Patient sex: M
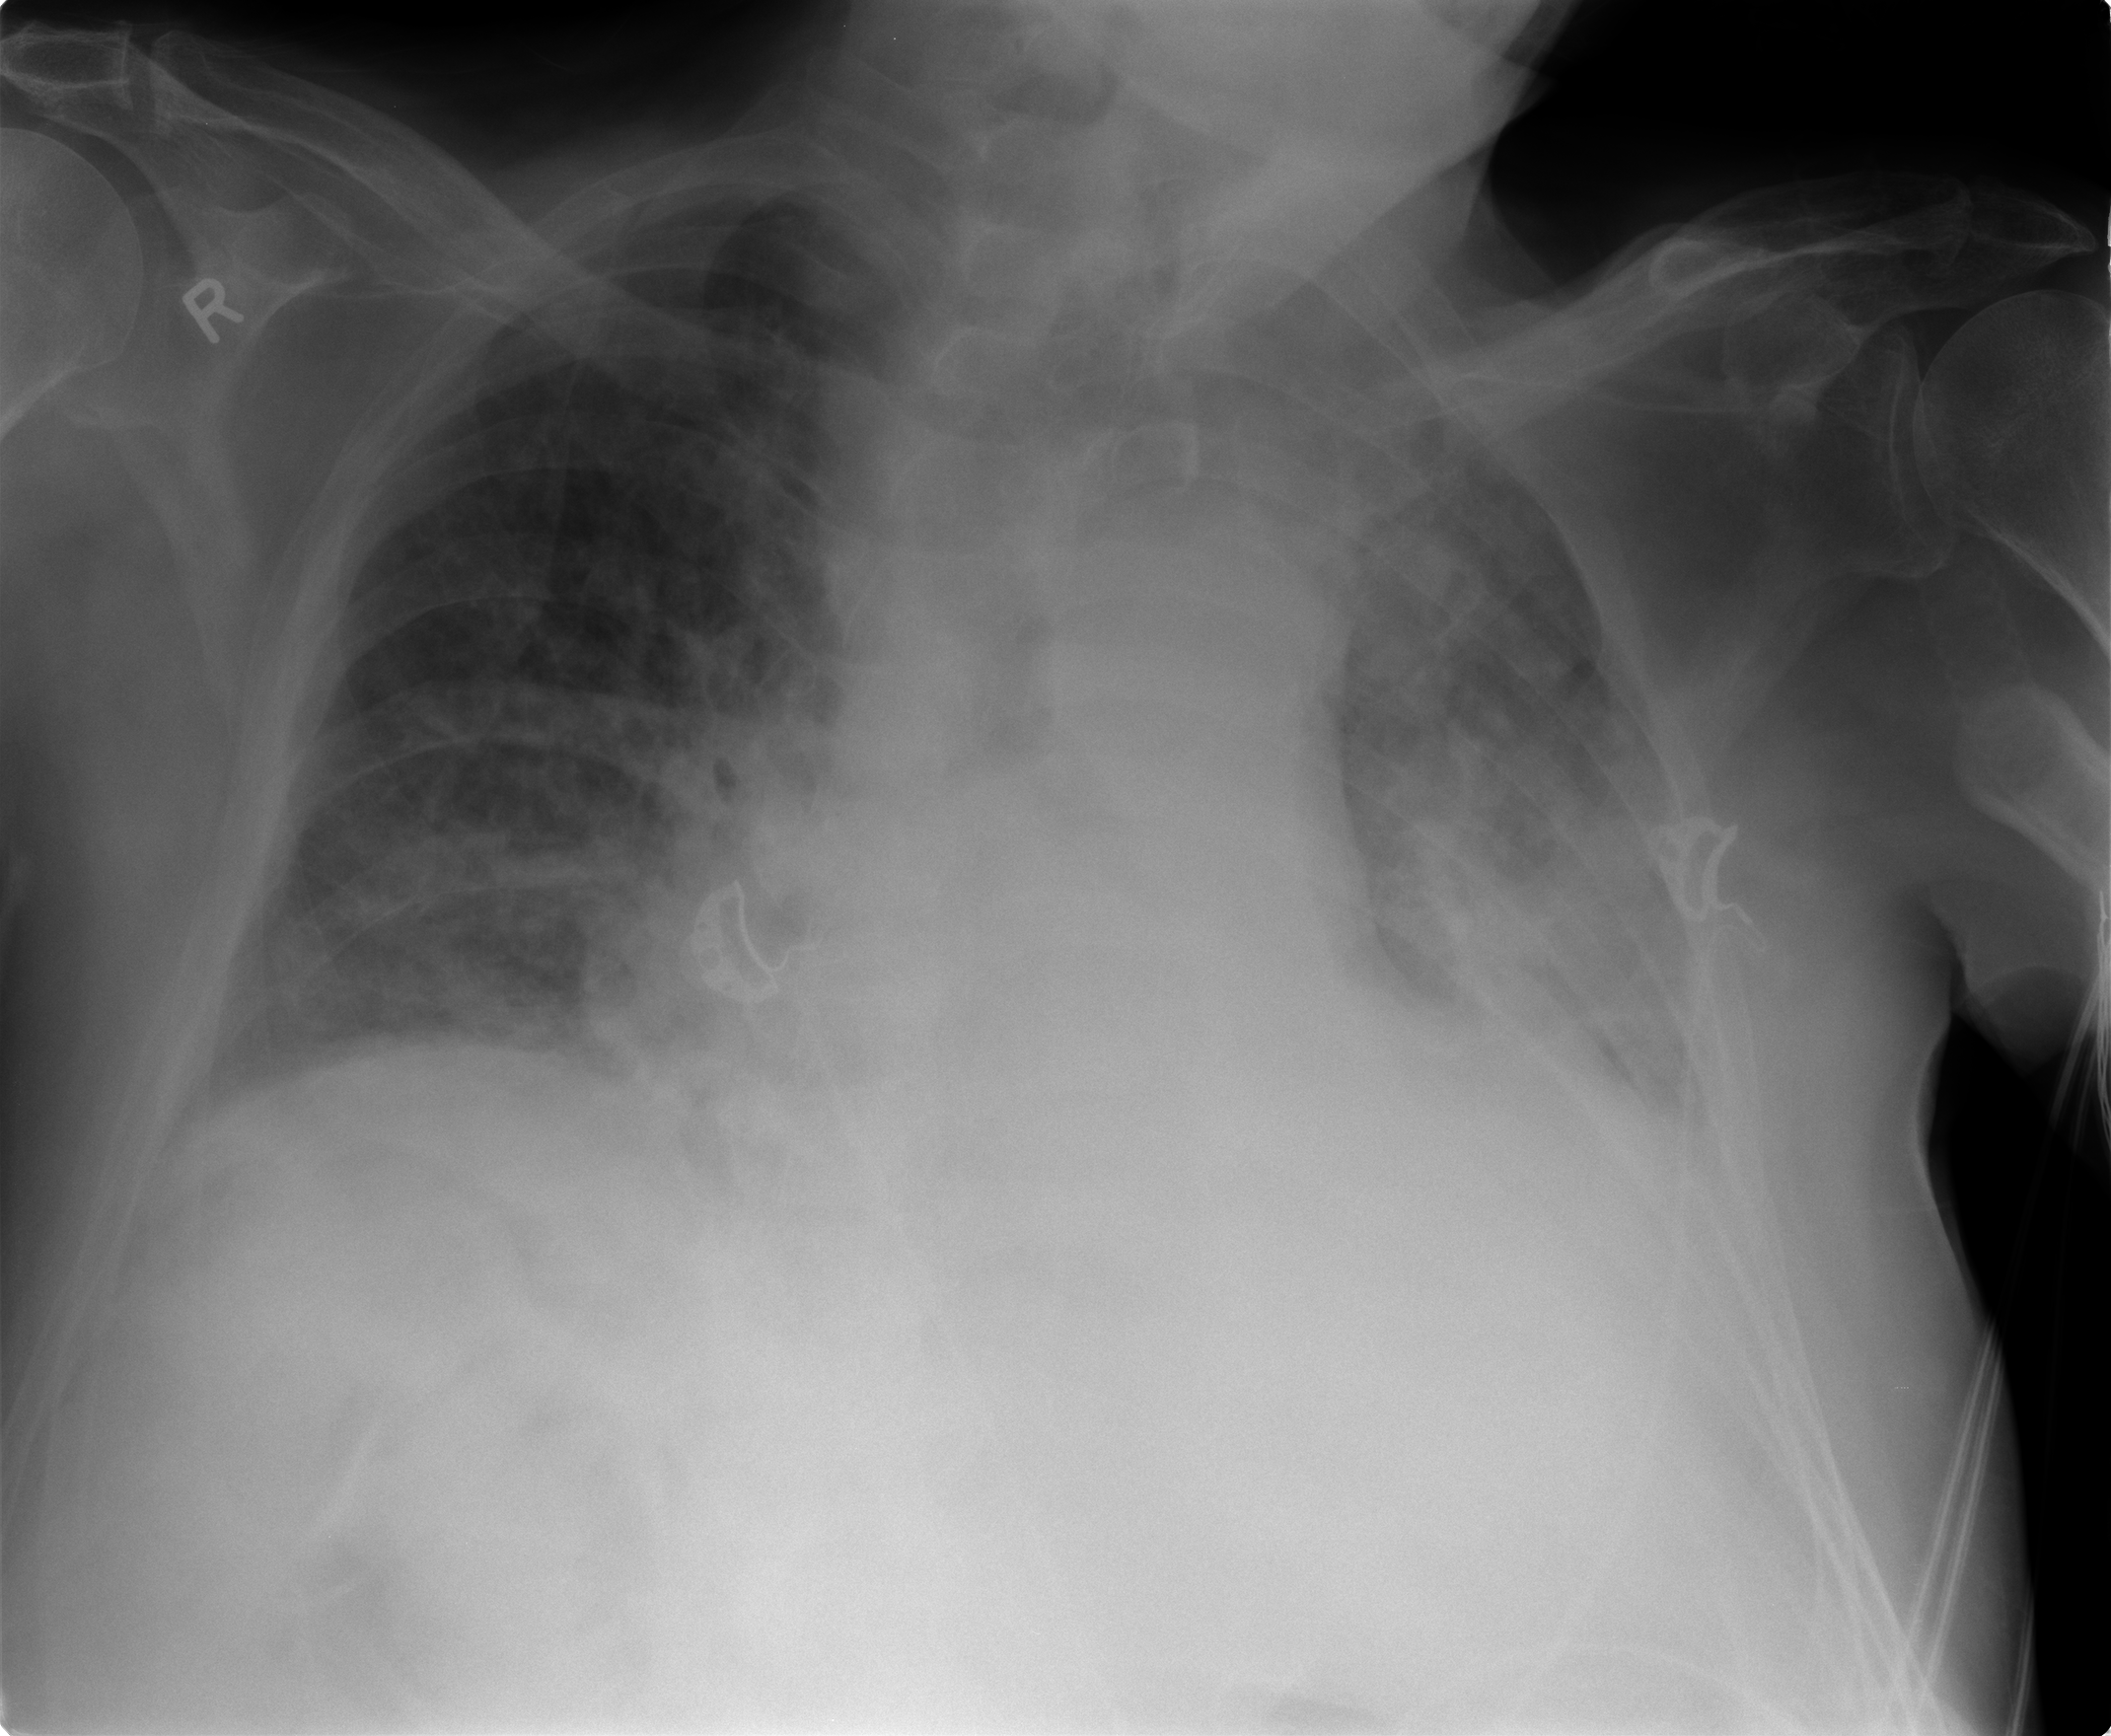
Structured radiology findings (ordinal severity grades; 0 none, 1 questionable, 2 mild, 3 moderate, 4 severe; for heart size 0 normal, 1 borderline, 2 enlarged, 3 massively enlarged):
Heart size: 2
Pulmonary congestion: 2
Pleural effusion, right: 0
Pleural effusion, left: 1
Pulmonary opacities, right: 2
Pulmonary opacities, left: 3
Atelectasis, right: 2
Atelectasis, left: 3